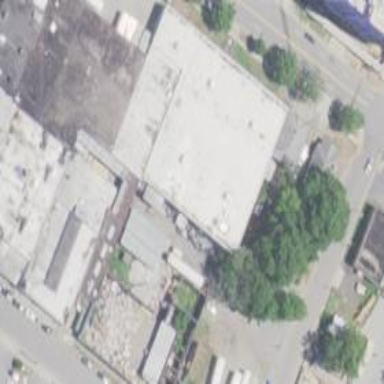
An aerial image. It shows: Commercial building.